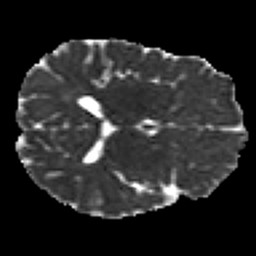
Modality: MD
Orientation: axial
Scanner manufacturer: siemens
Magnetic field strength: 3 T
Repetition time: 7.8 s
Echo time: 0.09 s